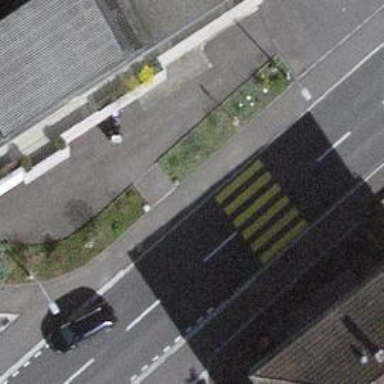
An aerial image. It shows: Footway with zebra crossing.